Question: My JSON looks like this:
'''
[
{
"id": 001,
"name": "Item 1",
"tree": [
"010",
"020",
"030"
]
},
{
"id": 002,
"name": "Item 2",
"tree": [
"010",
"020",
"030"
]
},
{
"id": 003,
"name": "Item 3",
"tree": [
"010",
"020",
"030"
]
}
]
'''
This can be modelled into C# as following:
'''
public class Product
{
public int id { get; set; }
public string name { get; set; }
public List<string> tree { get; set; }
}
'''
I'm trying to display this JSON data into a TreeListView in the ObjectListView libary. Ideally, it would look like this.

My current code is as following, with "data" being the TreeListView.
'''
List<Product> Products = JsonConvert.DeserializeObject<List<Product>>(json);
data.CanExpandGetter = model => ((Product)model).tree.Count > 0;
data.ChildrenGetter = delegate(object model)
{
return ((Product)model).
tree;
};
data.SetObjects(Products);
'''
However, this throws an 'System.InvalidCastException' at 'model => ((Product)model).tree.Count > 0'.
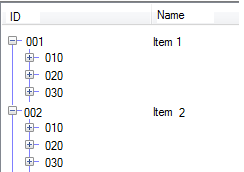
Answer: I found the solution. I changed the JSON layout a bit.
'''
public class ProductJSON
{
public string id { get; set; }
public string name { get; set; }
public List<Tree> tree { get; set; }
}
public class Tree
{
public string id { get; set; }
public string name { get; set; }
}
public class Product
{
public string id { get; set; }
public string name { get; set; }
public List<Product> tree { get; set; }
public Product(string _id, string _name)
{
id = _id;
name = _name;
tree = new List<Product>();
}
}
'''
...
'''
List<ProductJSON> Products = JsonConvert.DeserializeObject<List<ProductJSON>>(json);
List<Product> ProductList = new List<Product>();
for(int i = 0; i < Products.Count; i++)
{
ProductList.Add(new Product(Products[i].id, Products[i].name));
foreach (Tree t in Products[i].tree)
{
ProductList[i].tree.Add(new Product(t.id, t.name));
}
}
data.CanExpandGetter = delegate(object x) { return true; };
data.ChildrenGetter = delegate(object x) { return ((Product)x).tree; };
cID.AspectGetter = delegate(object x) { return String.Format("{0,3:D3}", ((Product)x).id); };
cName.AspectGetter = delegate(object x) { return ((Product)x).name; };
data.Roots = ProductList;
'''